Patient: sex F, age 61
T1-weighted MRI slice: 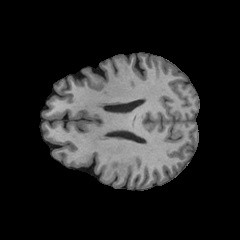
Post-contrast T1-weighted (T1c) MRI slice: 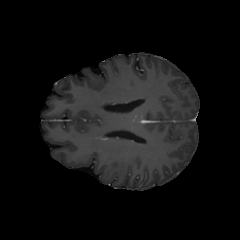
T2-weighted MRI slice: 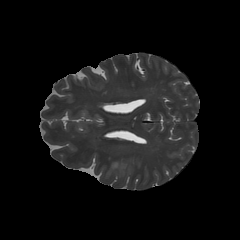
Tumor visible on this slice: yes
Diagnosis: Glioblastoma, IDH-wildtype
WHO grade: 4